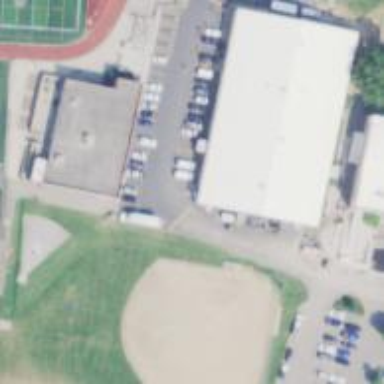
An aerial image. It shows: School building with sports center. The sports center includes basketball court.